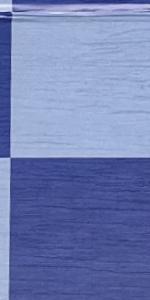
Label: Empty